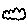
Label: cloud